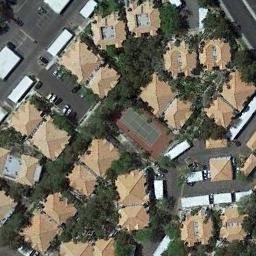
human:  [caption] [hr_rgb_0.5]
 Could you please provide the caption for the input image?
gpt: The tennis court is next to some buildings and trees .

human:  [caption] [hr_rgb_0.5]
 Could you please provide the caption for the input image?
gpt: Tennis court and parking lot surrounded by buildings .

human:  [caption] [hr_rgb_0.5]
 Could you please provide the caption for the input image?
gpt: Many buildings of different shapes are beside the tennis courts .

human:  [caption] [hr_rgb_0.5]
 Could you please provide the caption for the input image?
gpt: Two tennis courts are surrounded by trees .

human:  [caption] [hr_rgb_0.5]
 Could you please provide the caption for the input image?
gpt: There are many yellow buildings around the tennis court .